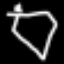
Label: diamond